Field crop: maize
Growth stage: 2
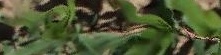
Species: maize